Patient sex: F
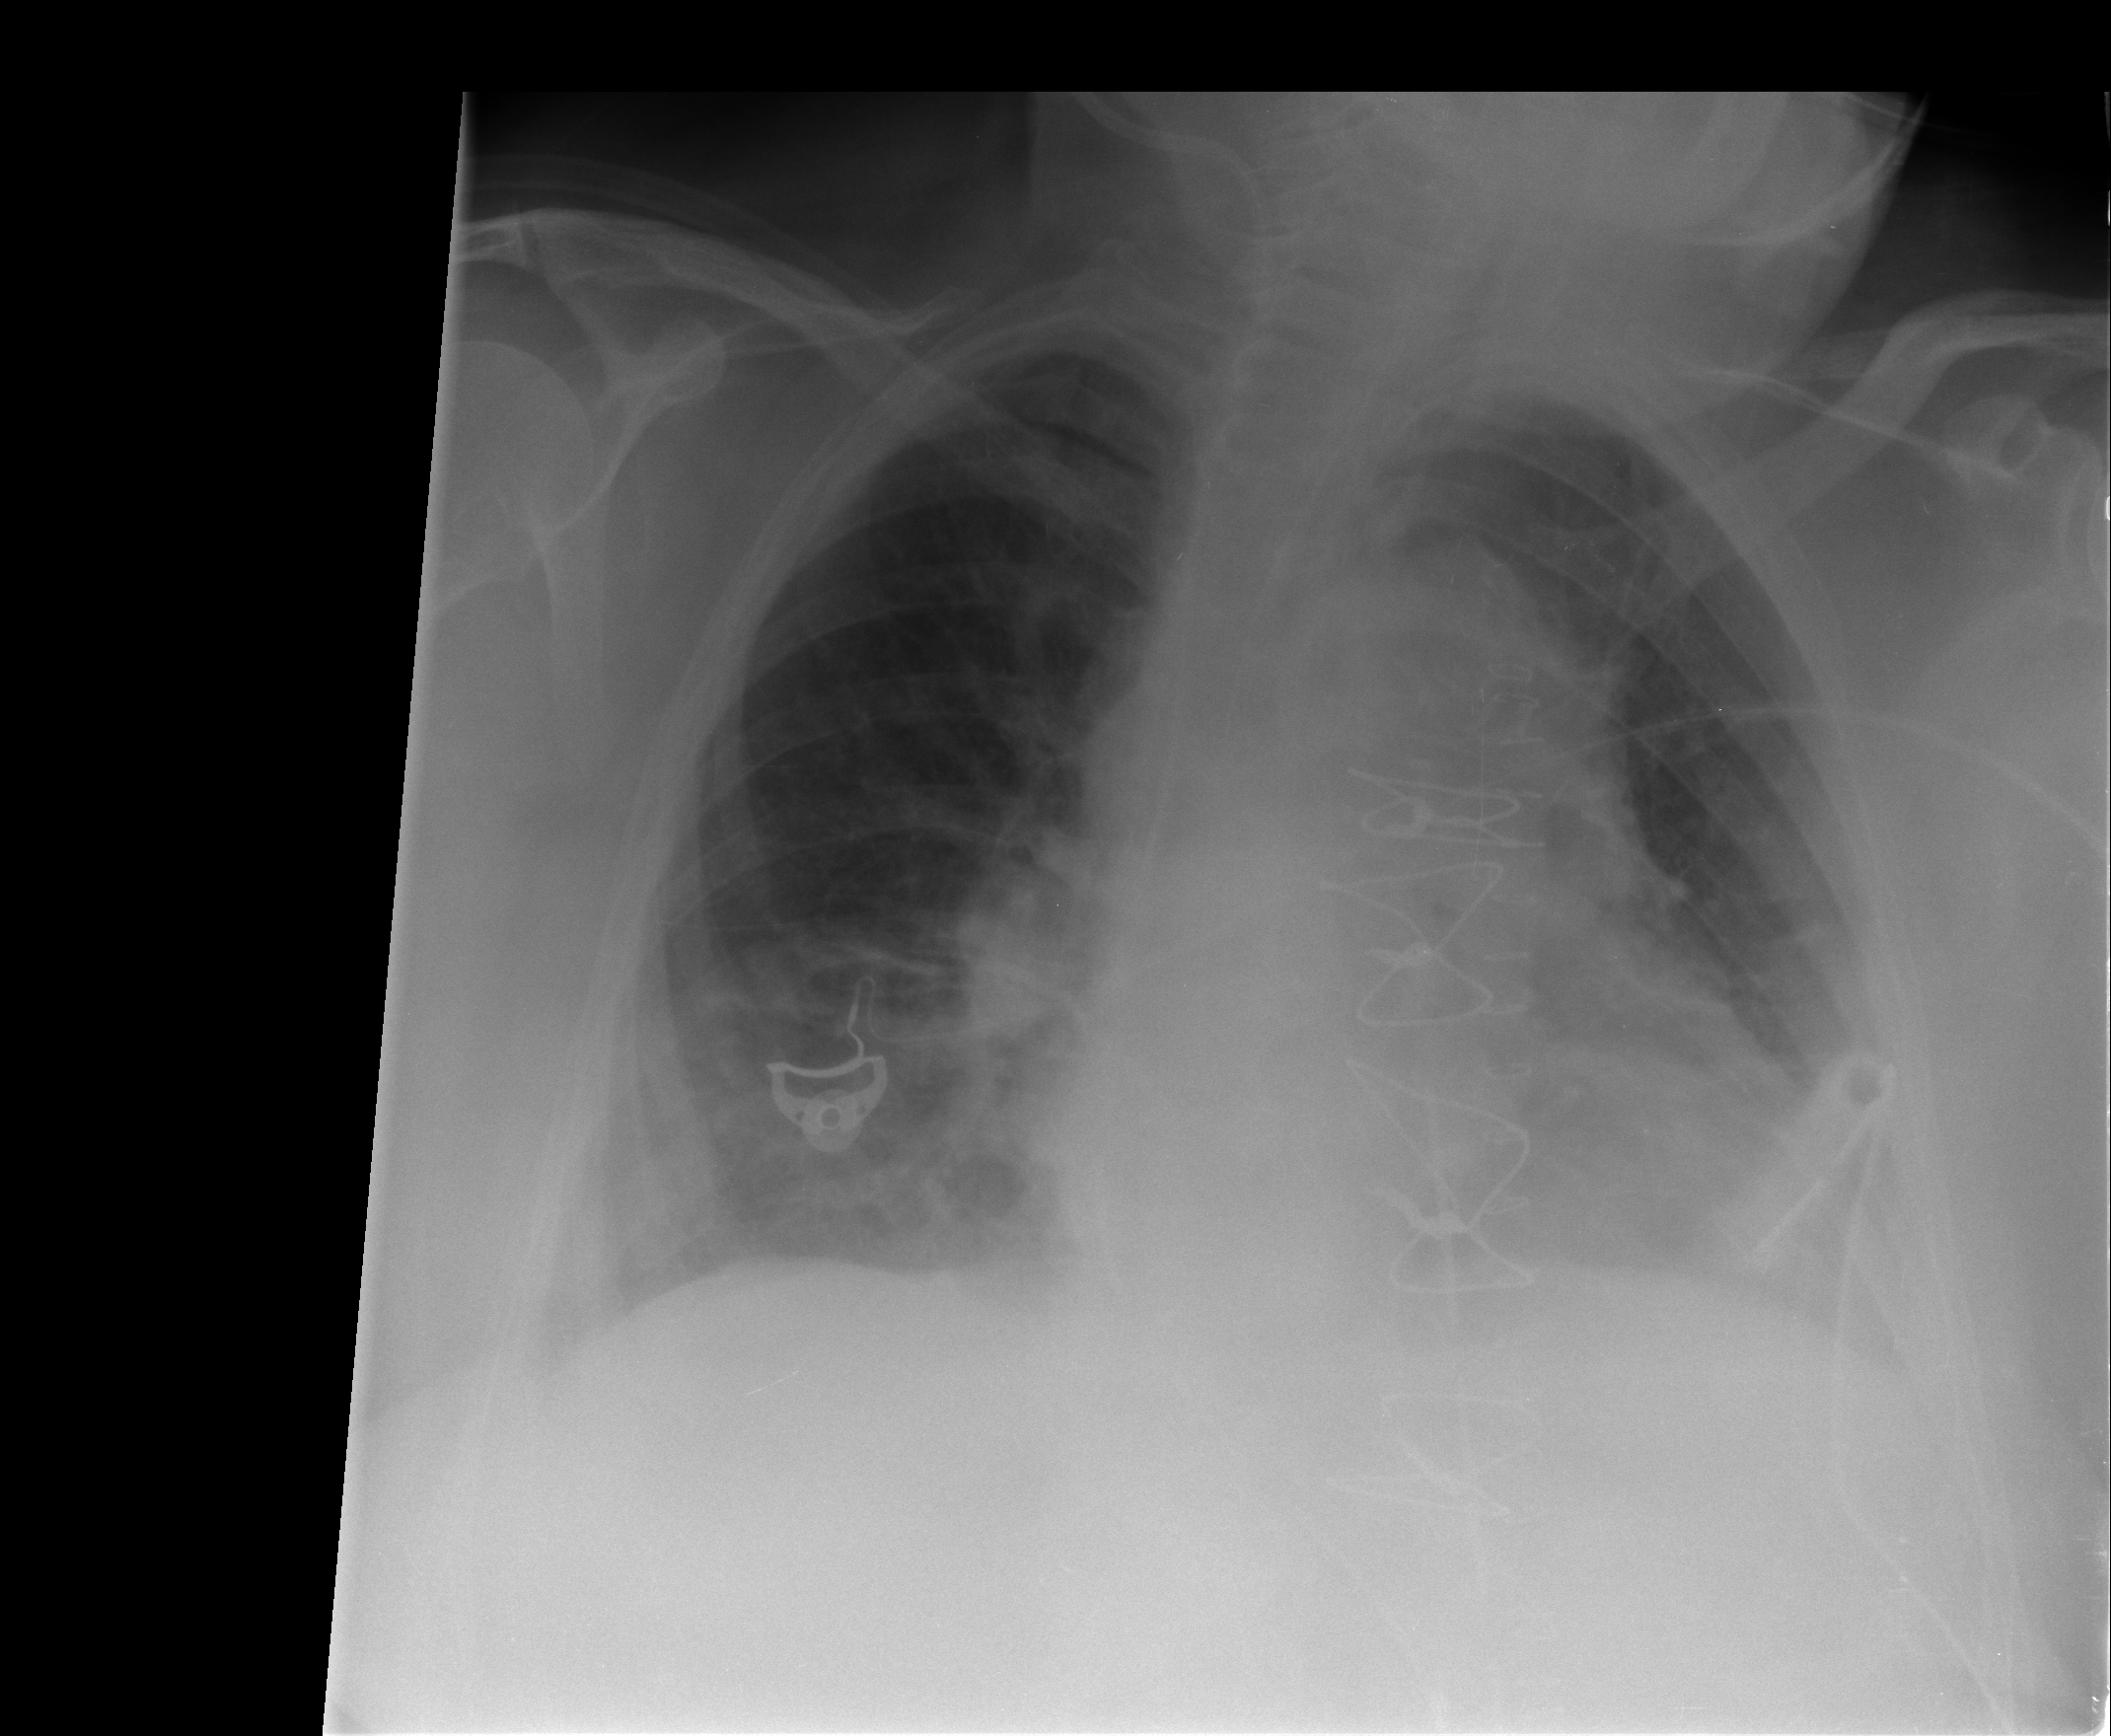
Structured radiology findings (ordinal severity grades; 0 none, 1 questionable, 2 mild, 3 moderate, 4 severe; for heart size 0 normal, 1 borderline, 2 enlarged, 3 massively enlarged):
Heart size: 1
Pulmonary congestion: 1
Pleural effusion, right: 0
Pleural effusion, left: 1
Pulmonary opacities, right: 1
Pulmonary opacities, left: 1
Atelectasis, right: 2
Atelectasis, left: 2